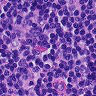
Metastatic tissue present: no